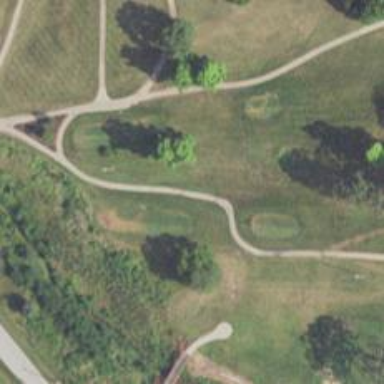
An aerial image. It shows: Path for both road and golf.